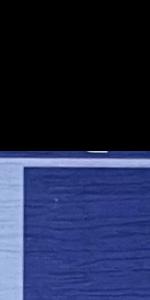
Label: Empty